The image is the raw time-domain waveform of a rolling-element bearing's vibration signal. Based on the visible evidence, which condition applies: normal, inner_race, outer_race, ball?
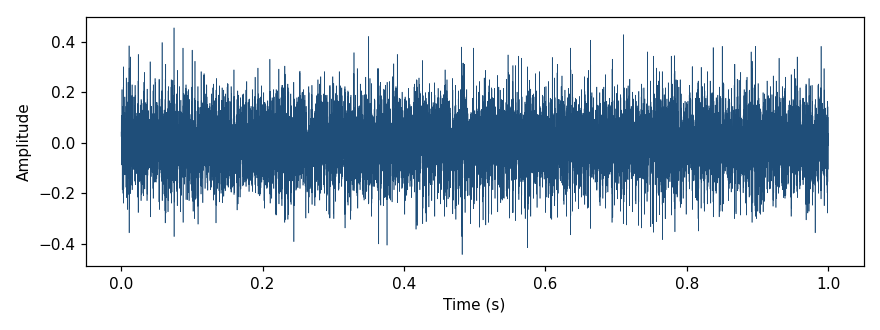
Answer: outer_race